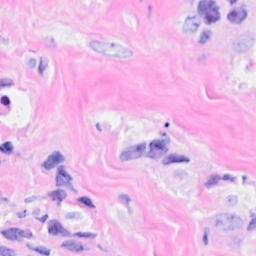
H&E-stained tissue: Breast